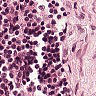
Metastatic tissue present: no